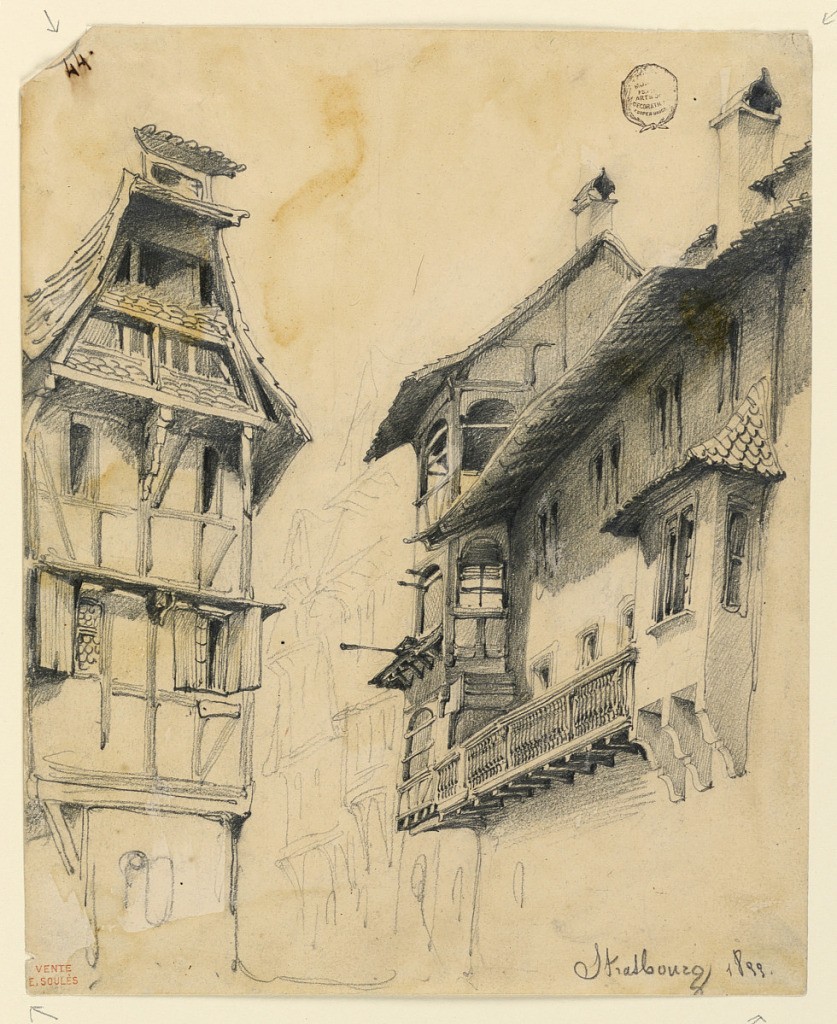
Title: A Narrow Street in Strasbourg, Alsace
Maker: Eugène Edouard Soulès, French, 1811–1876
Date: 1833
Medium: Graphite, black crayon on paper
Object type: Drawing
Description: The upper parts of two houses are carefully drawn; the remnant is sketched. Written in the lower right corner: Strasbourg 1833.